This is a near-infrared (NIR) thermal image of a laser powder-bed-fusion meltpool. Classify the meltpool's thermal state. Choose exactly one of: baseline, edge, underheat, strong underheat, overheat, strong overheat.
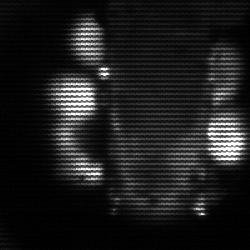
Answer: strong underheat